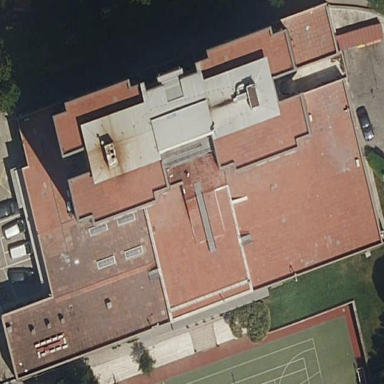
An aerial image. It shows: Dormitory building.